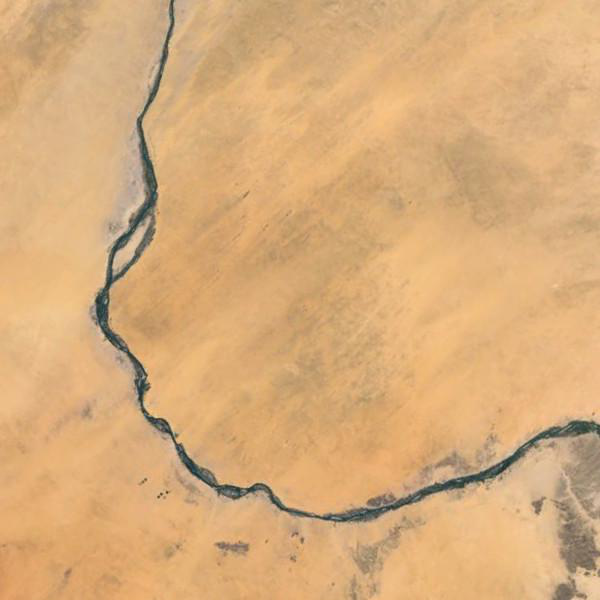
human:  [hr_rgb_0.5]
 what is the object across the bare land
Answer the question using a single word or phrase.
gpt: river